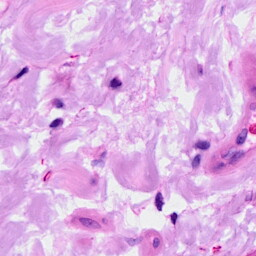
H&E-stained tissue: Ovarian